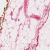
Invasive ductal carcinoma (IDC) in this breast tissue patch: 0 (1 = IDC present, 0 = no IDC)